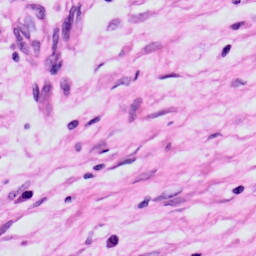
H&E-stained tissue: Skin